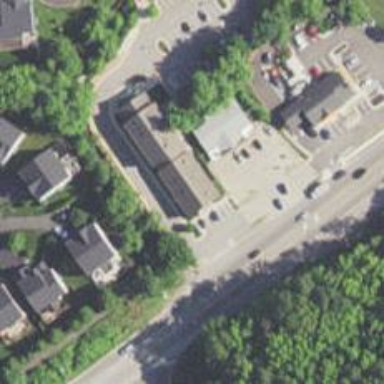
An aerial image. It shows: Veterinary facility.